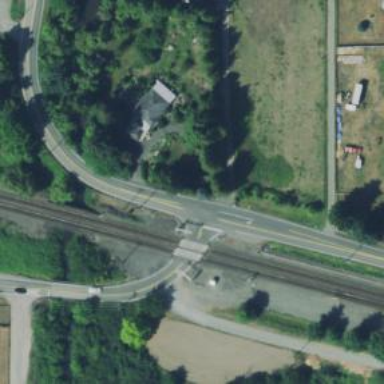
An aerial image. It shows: Level crossing with lights and saltire.